Field crop: maize
Growth stage: 2
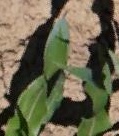
Species: maize